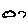
Label: cloud